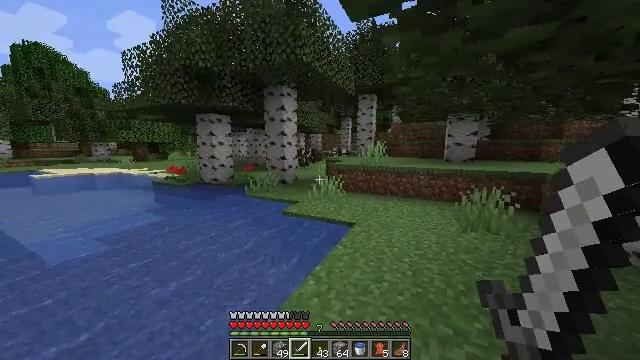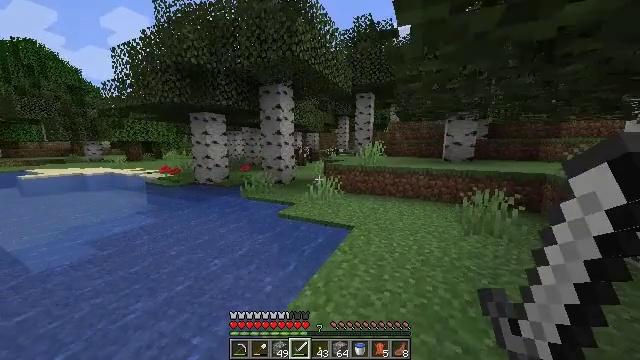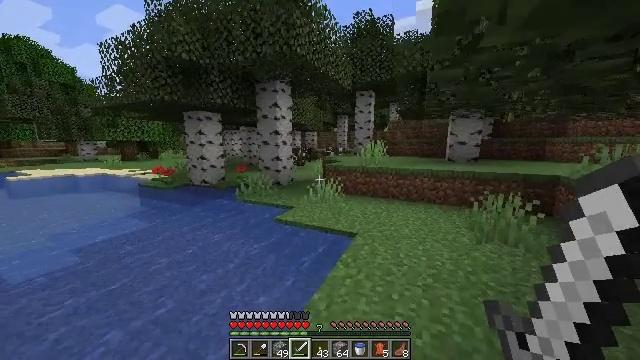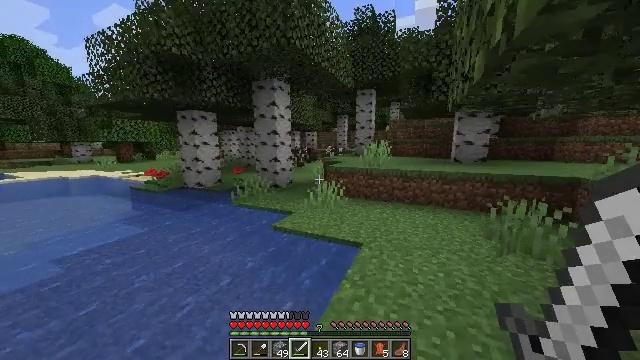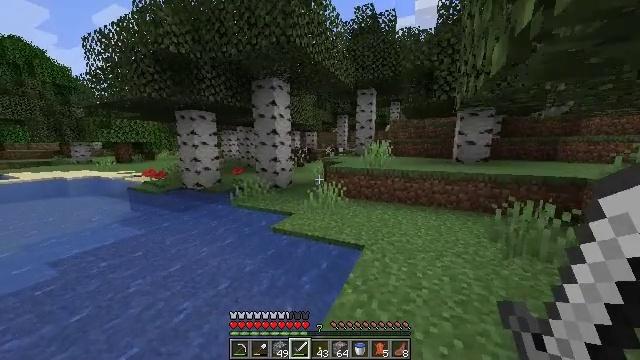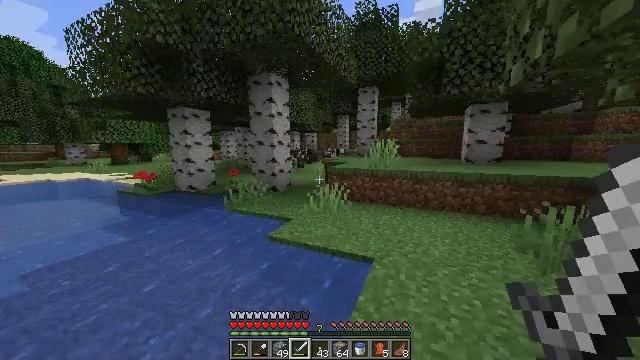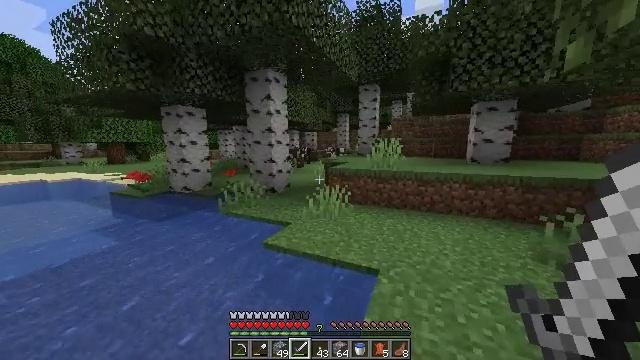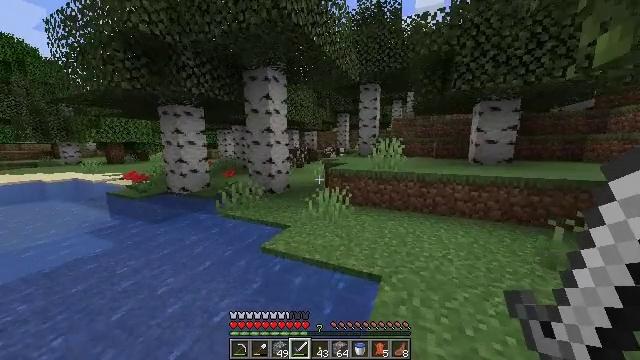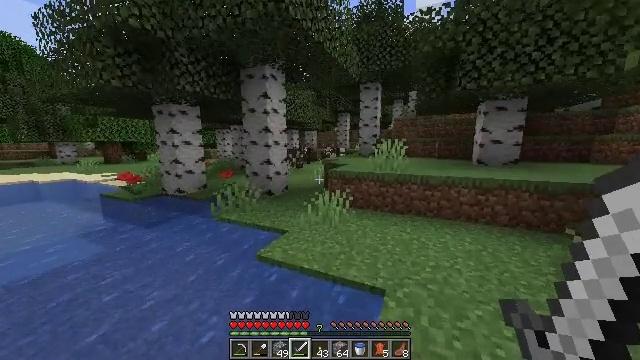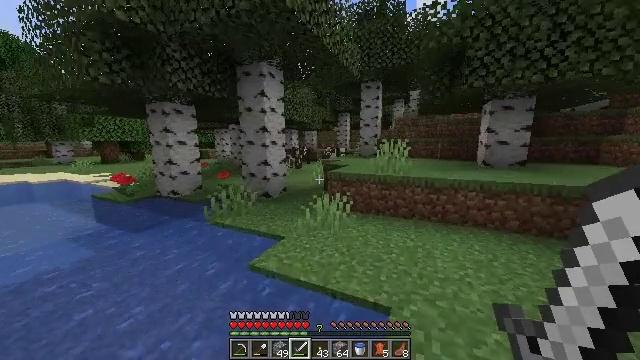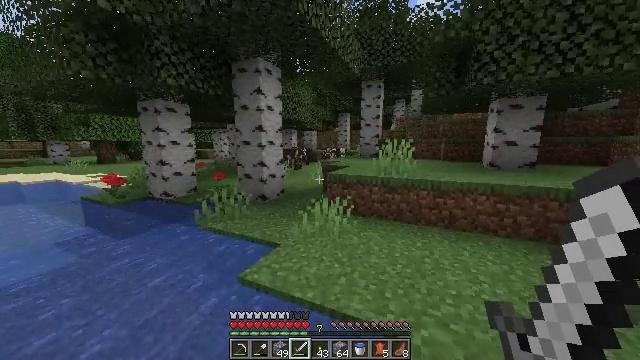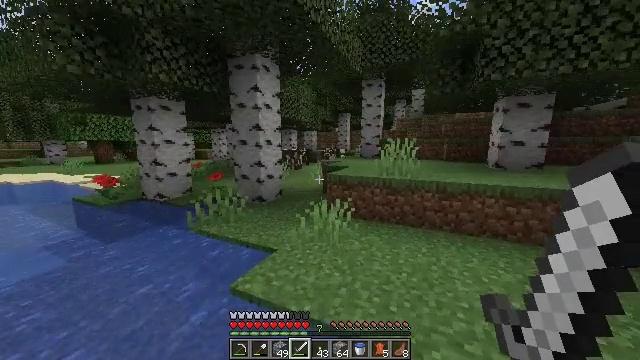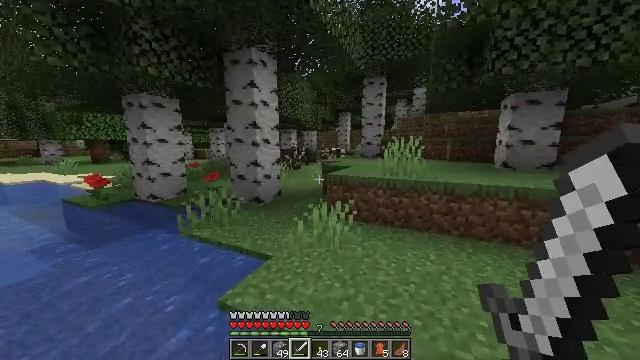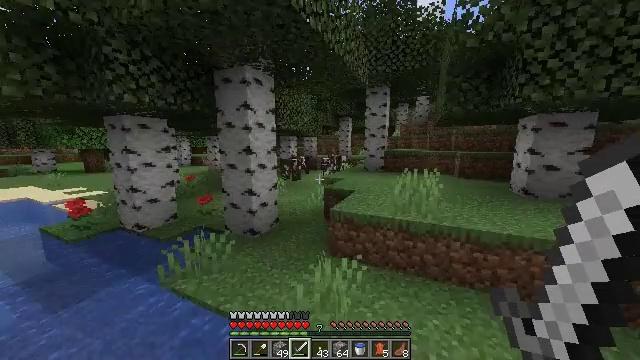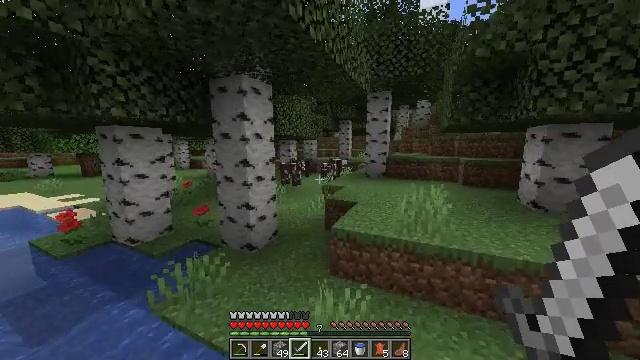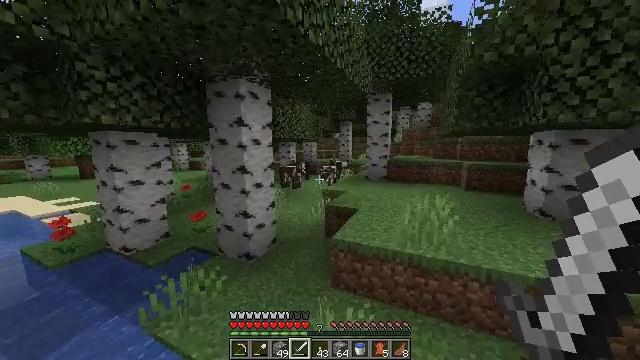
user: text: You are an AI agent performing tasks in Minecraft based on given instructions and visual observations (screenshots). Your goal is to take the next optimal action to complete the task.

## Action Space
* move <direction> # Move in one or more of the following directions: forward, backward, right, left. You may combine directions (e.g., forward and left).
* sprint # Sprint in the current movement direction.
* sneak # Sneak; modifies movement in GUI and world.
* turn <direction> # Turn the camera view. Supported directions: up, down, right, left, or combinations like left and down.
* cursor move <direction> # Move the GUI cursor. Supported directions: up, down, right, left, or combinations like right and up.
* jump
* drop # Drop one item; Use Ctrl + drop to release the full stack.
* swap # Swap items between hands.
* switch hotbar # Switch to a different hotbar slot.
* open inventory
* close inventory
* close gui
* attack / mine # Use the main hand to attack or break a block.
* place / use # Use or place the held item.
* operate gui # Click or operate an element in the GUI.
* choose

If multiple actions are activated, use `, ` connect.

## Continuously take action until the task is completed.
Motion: motion action
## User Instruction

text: Cut down the sugar cane stalks.
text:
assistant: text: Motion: move forward, sprint
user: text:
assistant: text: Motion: move forward, sprint
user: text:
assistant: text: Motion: move forward, sprint
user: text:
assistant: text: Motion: move forward, sprint
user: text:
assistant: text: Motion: move forward, sprint
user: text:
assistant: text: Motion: move forward, sprint
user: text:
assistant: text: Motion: move forward, sprint
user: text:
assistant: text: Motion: move forward, sprint
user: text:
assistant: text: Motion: move forward, sprint
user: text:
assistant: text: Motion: move forward, sprint
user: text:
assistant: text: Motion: move forward, sprint
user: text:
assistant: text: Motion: move forward, sprint, jump
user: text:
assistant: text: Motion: move forward, sprint, jump
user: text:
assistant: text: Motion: move forward, sprint, jump
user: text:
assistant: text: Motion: move forward, sprint, jump
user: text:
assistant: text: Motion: move forward, sprint, turn left and down, jump
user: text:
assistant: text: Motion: move forward, sprint, turn left and down
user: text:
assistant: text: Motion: move forward, sprint, turn left
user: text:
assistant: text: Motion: move forward and move left, sprint, turn left
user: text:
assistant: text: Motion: move forward and move left, sprint, turn left
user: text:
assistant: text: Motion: move forward and move left, sprint
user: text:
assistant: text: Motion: move forward and move left, sprint
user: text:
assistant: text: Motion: move forward and move left, sprint, turn right
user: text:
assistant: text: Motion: move forward, sprint, turn right
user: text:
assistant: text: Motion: move forward, sprint, turn right
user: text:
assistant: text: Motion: move forward, sprint, turn right
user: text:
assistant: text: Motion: move forward, sprint, turn right
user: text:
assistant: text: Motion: move forward, sprint
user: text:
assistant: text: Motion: move forward, sprint
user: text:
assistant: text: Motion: move forward, sprint